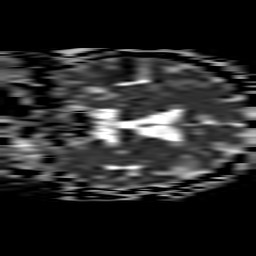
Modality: ADC
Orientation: coronal
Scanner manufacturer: philips
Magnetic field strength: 3 T
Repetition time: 3.087 s
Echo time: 0.076 s